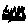
Label: flower